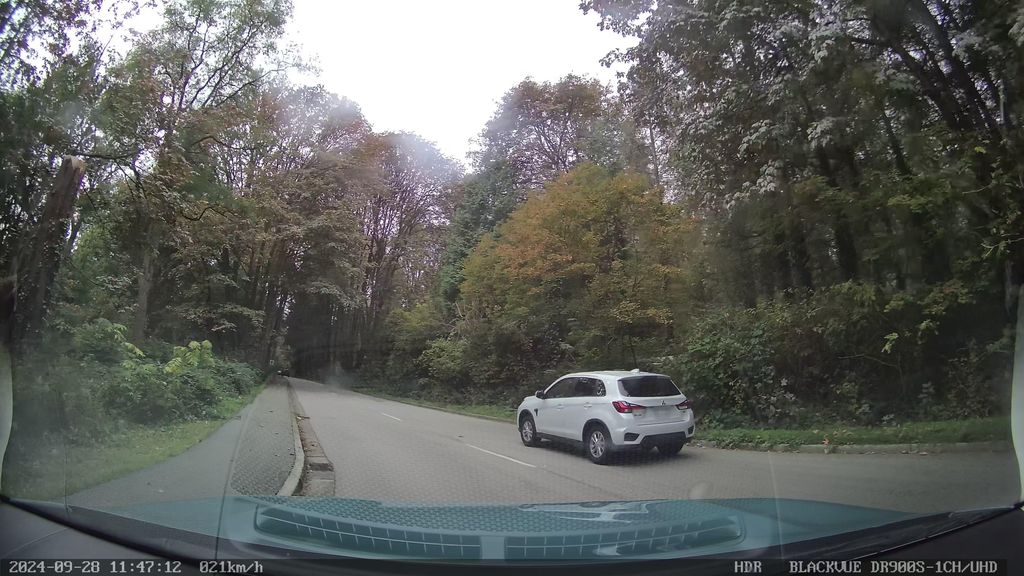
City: vancouver